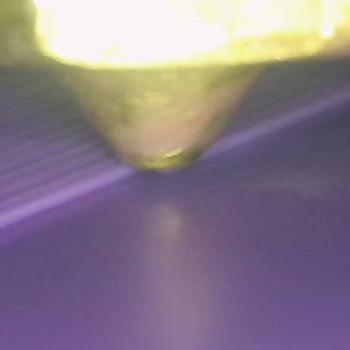
Flow rate: 48%